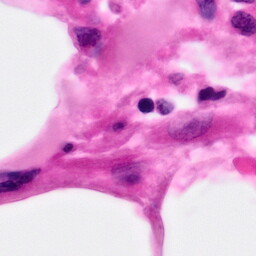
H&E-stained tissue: Pancreatic